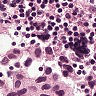
Metastatic tissue present: yes